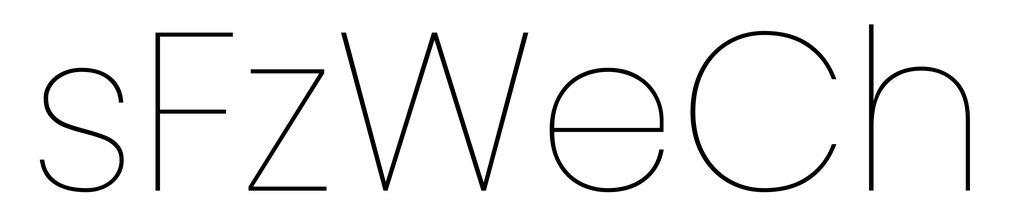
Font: Poppins-Thin